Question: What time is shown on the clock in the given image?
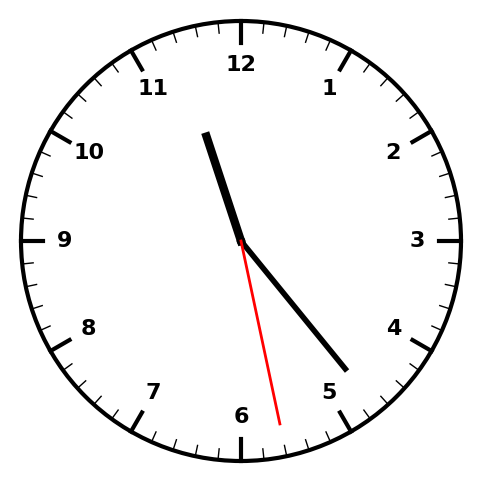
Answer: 11:23:28